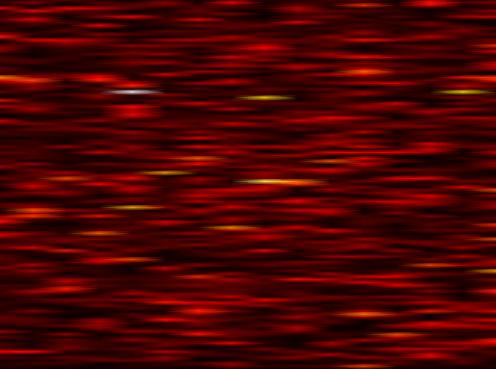
Label: OFDM